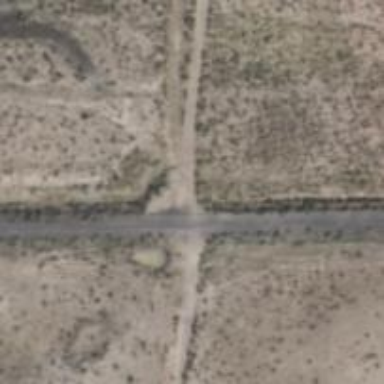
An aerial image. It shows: Track road.